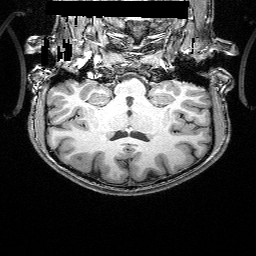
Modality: T1w
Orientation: sagittal
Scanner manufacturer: siemens
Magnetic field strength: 3 T
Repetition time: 2.25 s
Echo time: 0.00418 s